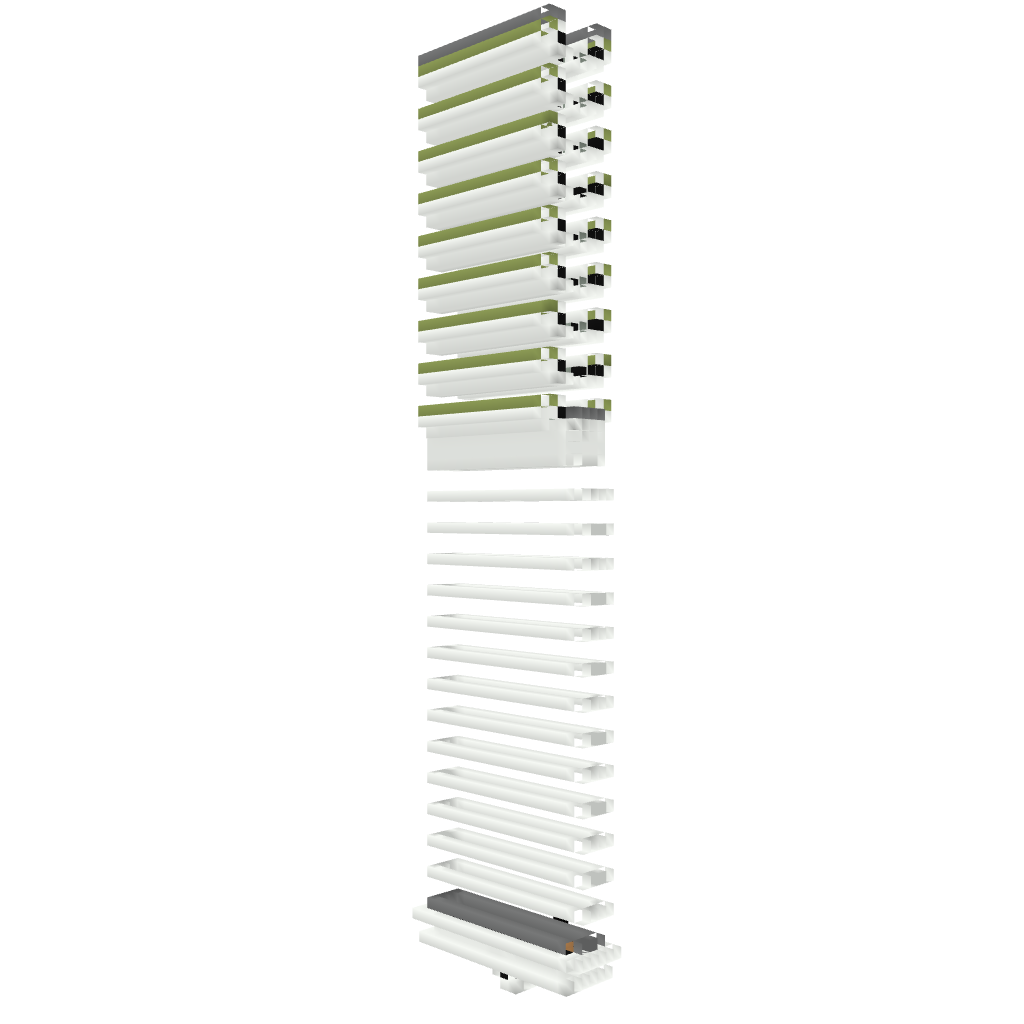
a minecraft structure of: Enderfarm